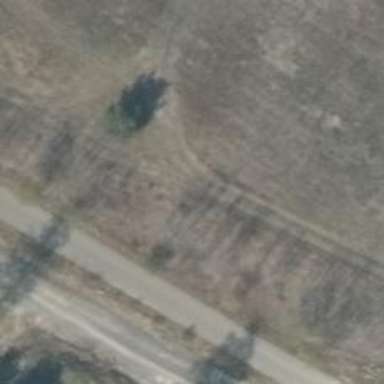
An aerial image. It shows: Path with grade4 grass surface.